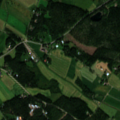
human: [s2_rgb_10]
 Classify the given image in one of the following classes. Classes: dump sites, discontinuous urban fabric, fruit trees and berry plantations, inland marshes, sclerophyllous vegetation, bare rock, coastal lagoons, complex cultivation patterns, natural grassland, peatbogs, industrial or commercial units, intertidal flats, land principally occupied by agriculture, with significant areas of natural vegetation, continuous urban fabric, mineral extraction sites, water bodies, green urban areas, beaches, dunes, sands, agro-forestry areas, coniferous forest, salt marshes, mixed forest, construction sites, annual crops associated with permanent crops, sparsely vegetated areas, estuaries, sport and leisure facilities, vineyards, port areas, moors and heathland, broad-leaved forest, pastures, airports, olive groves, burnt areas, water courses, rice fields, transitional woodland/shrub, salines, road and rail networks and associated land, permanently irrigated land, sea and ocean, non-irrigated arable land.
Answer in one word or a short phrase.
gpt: non-irrigated arable land, land principally occupied by agriculture, with significant areas of natural vegetation, coniferous forest, mixed forest